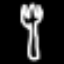
Label: fork